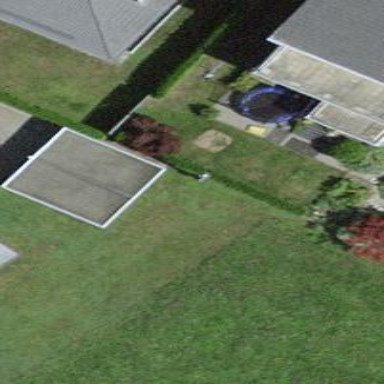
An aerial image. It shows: Garage.